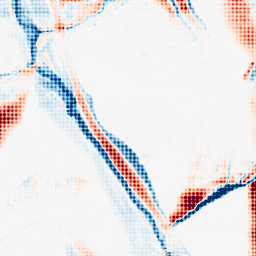
Category: morphological
Decomposition family: morphological_ellipse
Decomposition parameters: operation: average
width: 10
height: 50
Upsampling method: sinc_blackman
Upsampling parameters: scale: 4
kernel_size: 4
Upsampling scale: 4